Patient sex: F
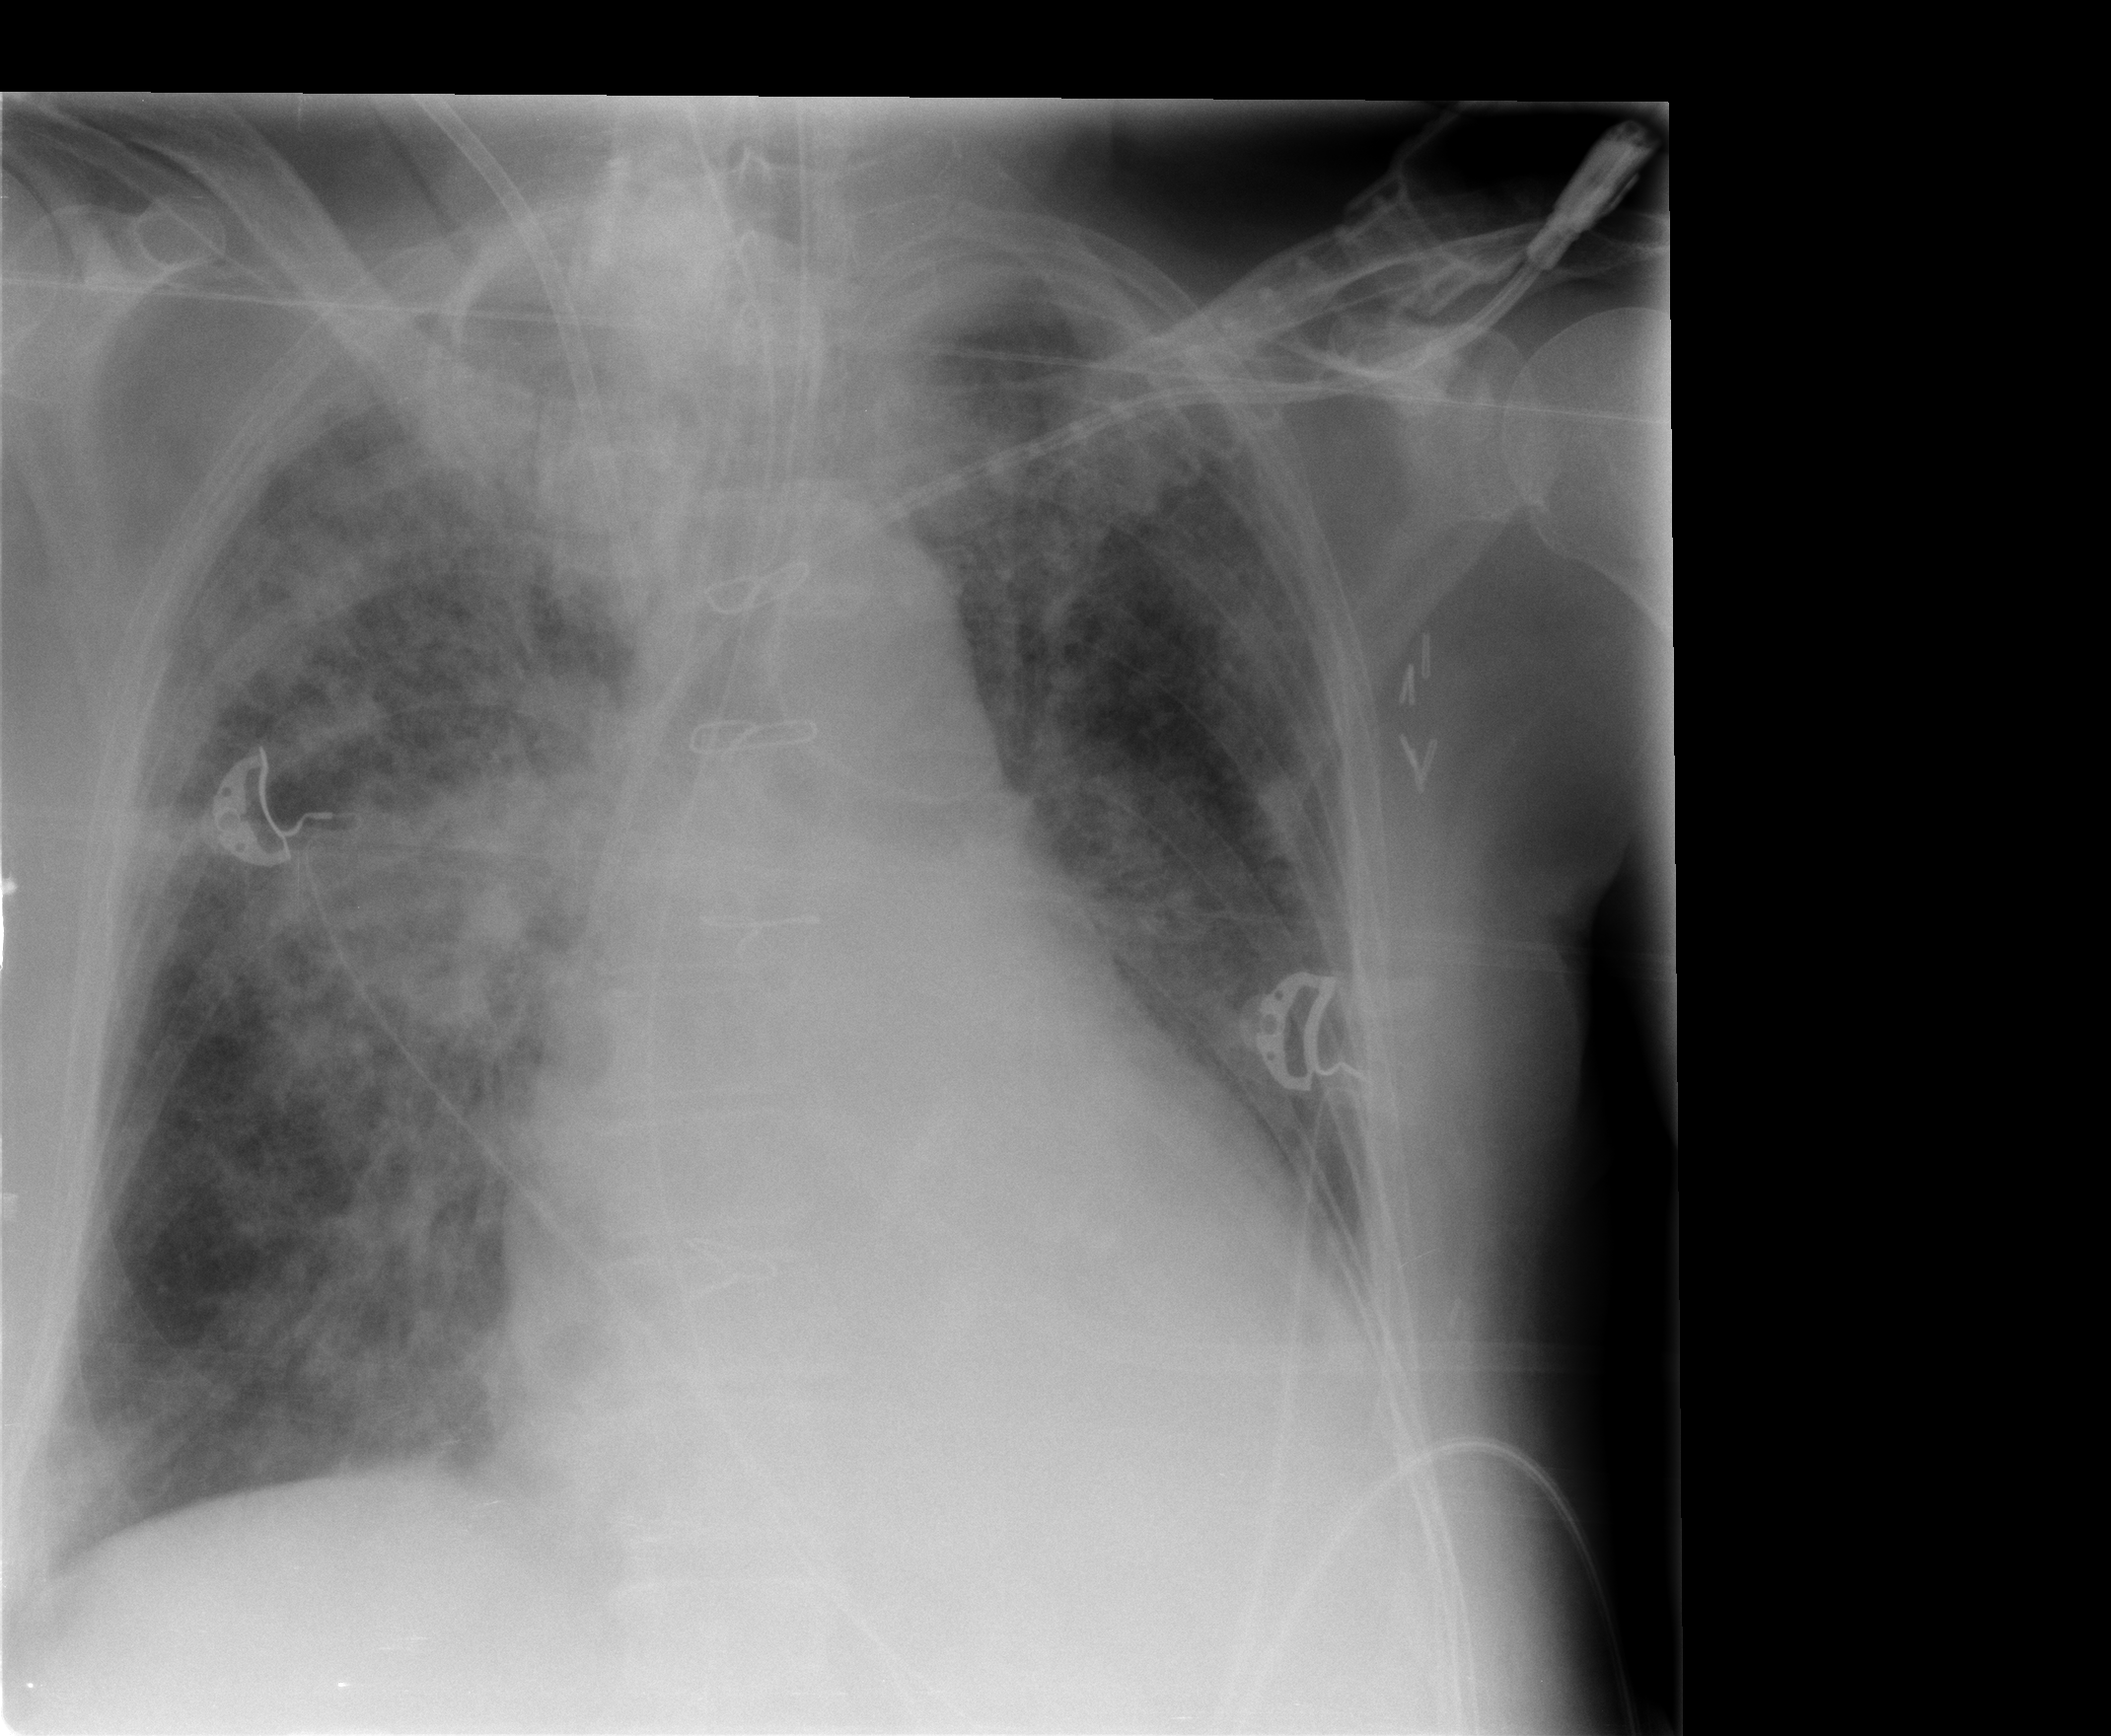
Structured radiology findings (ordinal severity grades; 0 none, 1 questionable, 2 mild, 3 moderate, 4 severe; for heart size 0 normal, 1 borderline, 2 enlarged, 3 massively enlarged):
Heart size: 2
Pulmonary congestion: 2
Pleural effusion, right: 0
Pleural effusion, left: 2
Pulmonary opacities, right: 3
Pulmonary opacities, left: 2
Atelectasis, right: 0
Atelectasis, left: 2